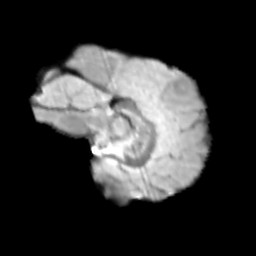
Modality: T2w
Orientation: sagittal
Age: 12
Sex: male
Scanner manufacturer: siemens
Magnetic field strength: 3 T
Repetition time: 3.8 s
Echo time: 0.07 s